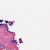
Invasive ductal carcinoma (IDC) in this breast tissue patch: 0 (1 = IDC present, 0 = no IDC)